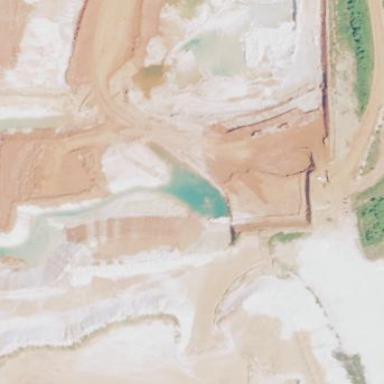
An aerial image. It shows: Quarry area with sand as the primary resource.